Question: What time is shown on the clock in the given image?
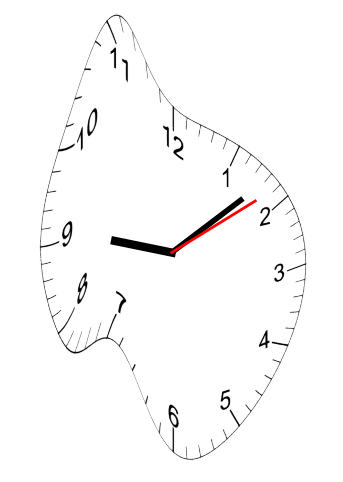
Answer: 09:08:09